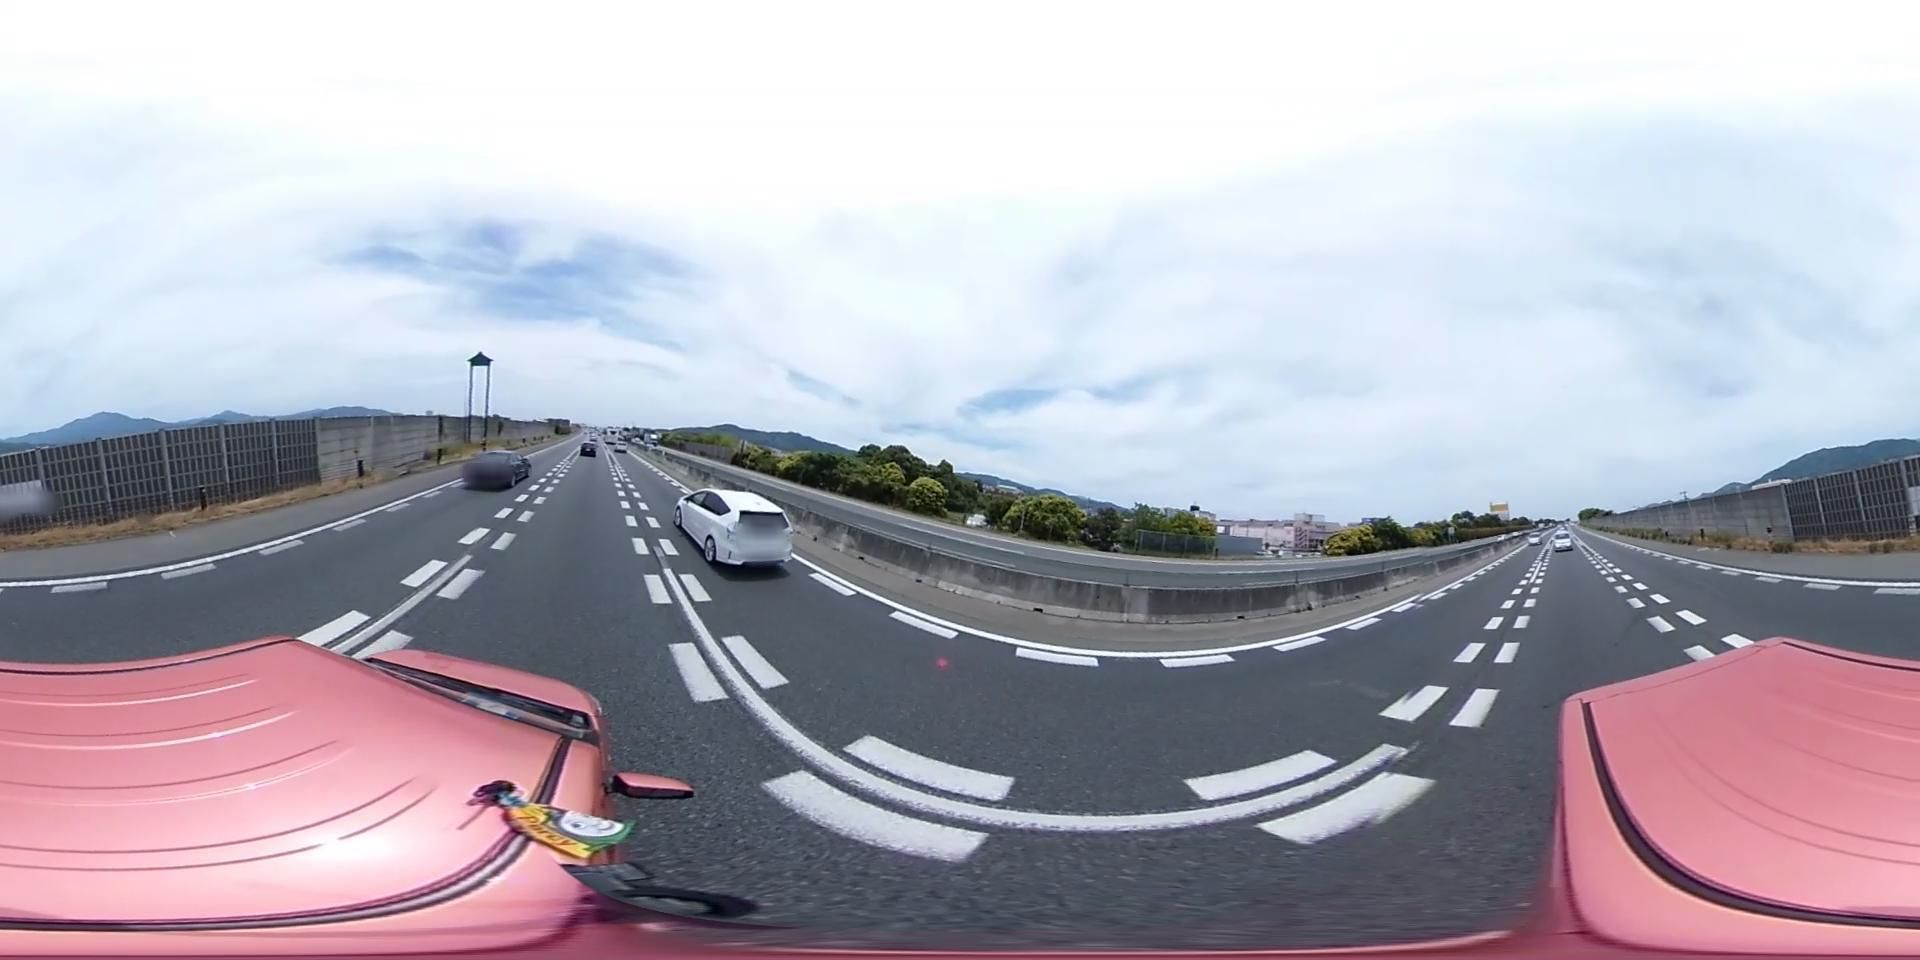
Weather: cloudy
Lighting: day
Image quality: slightly poor
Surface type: cycling surface
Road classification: track, unclassified
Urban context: urban centre
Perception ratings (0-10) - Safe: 0.39, Lively: 2.23, Beautiful: 5.78, Boring: 6.12, Depressing: 4.67, Wealthy: 1.86